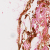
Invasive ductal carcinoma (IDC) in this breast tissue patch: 0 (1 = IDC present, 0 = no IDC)